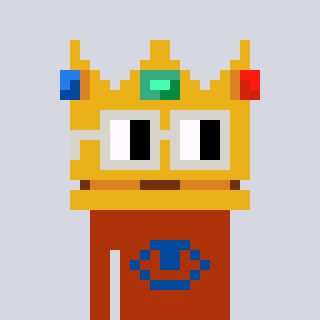
a pixel art character with square light gray glasses, a crown-shaped head and a hotbrown-colored body on a cool background